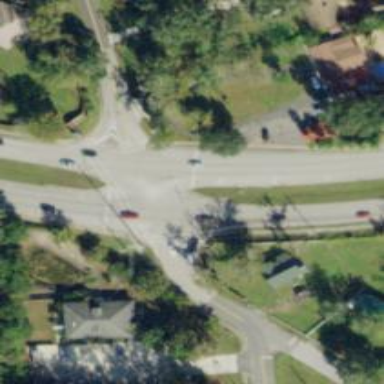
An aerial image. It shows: Uncontrolled road crossing.